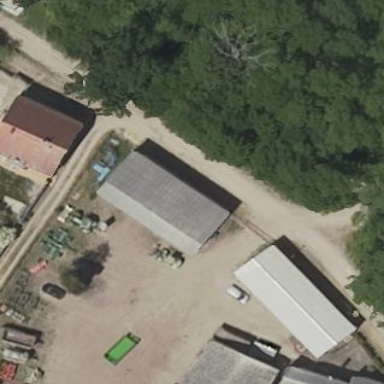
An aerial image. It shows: Shed with flat grey roof.